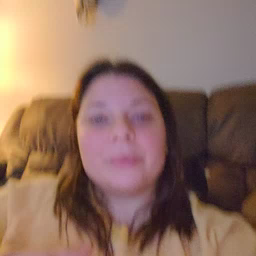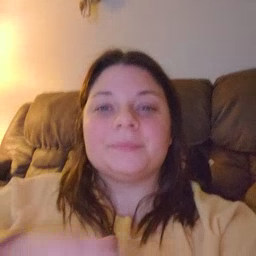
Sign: apple